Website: bh-photo
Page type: payment
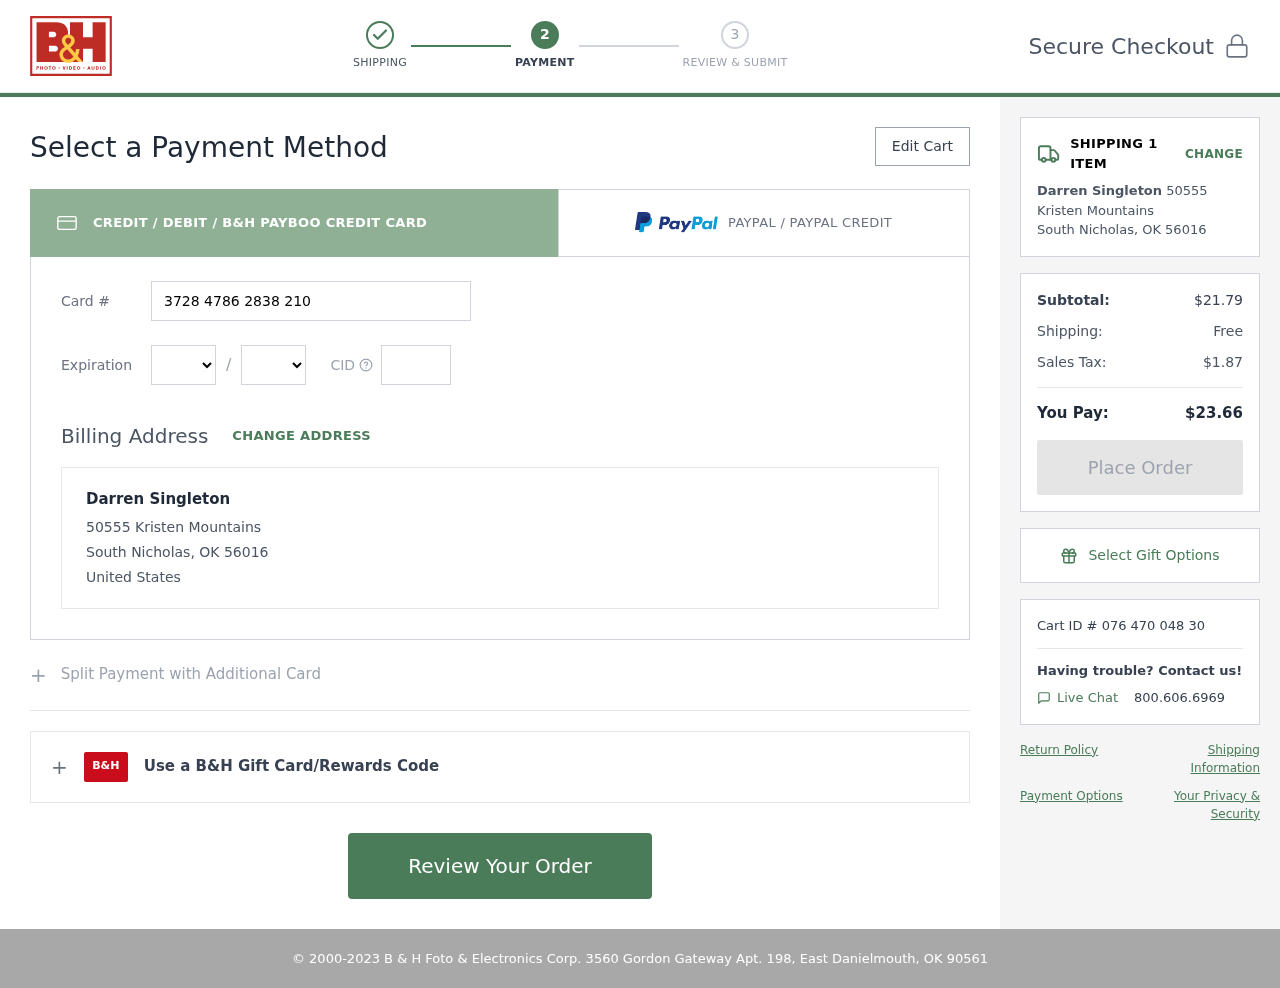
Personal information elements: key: PII_CARD_CVV
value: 4589
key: PII_CARD_EXPIRY_MONTH
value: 05
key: PII_CARD_EXPIRY_YEAR
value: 29
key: PII_CARD_NUMBER
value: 3728 4786 2838 210
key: PII_CITY_STATE_ZIP
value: South Nicholas, OK 56016
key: PII_COUNTRY
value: United States
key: PII_FULLNAME
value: Darren Singleton
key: PII_STREET
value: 50555 Kristen Mountains
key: PII_FULLNAME2
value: Darren Singleton
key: PII_CITY
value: South Nicholas
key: PII_STATE_ABBR
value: OK
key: PII_POSTCODE
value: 56016
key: PII_POSTCODE_FULL
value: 56016
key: PII_CITY_STATE
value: South Nicholas, OK
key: PII_POSTCODE_NUMERIC
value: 56016
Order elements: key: ORDER_NUM_ITEMS
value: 1
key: ORDER_SUBTOTAL
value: $21.79
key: ORDER_SHIPPING_COST
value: Free
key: ORDER_TAX
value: $1.87
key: ORDER_TOTAL
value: $23.66
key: ORDER_ID
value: Cart ID # 076 470 048 30